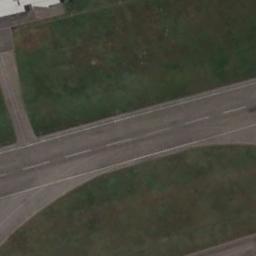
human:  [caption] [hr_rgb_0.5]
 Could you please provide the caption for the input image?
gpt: The runway is on the grass next to some houses .

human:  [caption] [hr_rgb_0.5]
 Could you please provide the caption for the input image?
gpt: There is a green lawn next to the runway, And there are white dashes on the runway .

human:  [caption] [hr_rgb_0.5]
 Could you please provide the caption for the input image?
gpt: The grass is beside the runway .

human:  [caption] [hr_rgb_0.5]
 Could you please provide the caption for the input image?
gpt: The runway goes through the lawn and some center line markings are on the runway .

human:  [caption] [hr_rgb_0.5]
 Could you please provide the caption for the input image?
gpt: There are green lawns beside the runway .